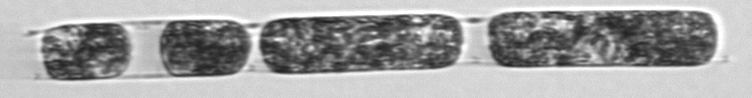
Label: Hemiaulus